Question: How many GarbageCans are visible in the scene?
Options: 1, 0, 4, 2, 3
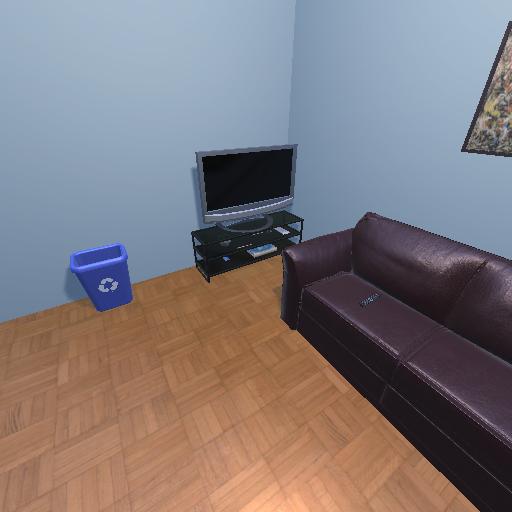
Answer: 1